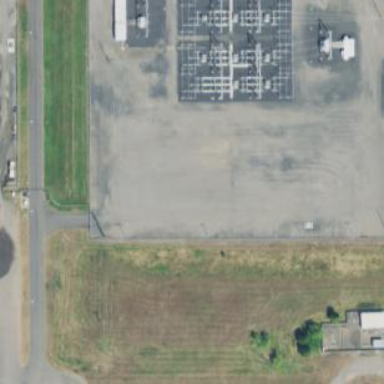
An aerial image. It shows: Distribution substation surrounded by fence.